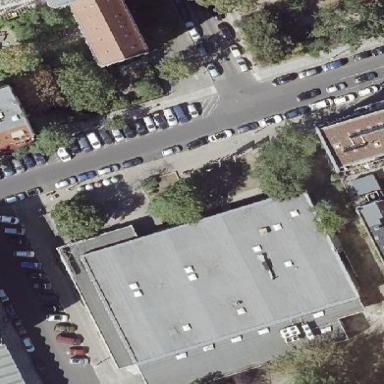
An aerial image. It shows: Flat-roofed retail building with tar paper roof.